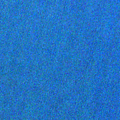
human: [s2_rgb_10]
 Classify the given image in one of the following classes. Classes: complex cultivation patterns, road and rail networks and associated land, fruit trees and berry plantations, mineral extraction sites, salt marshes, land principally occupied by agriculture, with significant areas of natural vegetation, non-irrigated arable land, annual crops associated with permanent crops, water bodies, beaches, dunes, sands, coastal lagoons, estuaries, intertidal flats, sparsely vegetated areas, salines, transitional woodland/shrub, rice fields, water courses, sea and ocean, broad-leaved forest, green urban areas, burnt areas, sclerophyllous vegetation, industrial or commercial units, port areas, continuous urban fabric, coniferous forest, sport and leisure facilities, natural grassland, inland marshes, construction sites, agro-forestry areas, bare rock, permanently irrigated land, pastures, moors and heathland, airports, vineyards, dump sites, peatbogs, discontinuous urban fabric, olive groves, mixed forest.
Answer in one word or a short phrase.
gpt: sea and ocean